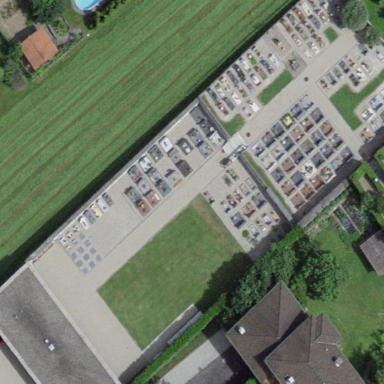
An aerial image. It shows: Cemetery.